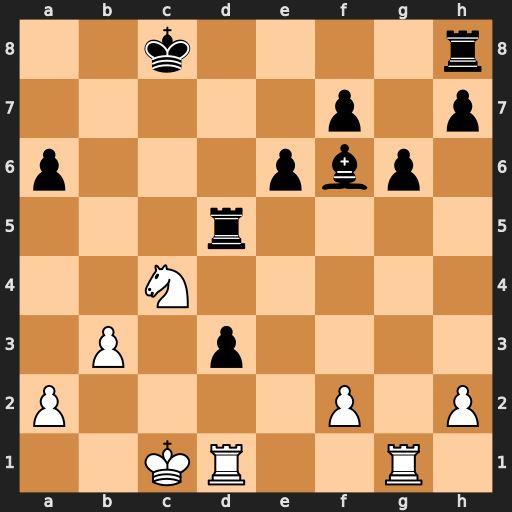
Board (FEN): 2k4r/5p1p/p3pbp1/3r4/2N5/1P1p4/P4P1P/2KR2R1
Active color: w
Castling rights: -
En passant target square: -
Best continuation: Nb6+ Kc7 Nxd5+